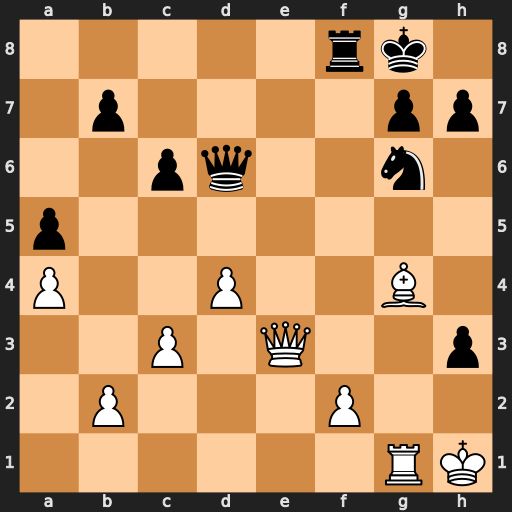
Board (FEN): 5rk1/1p4pp/2pq2n1/p7/P2P2B1/2P1Q2p/1P3P2/6RK
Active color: w
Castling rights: -
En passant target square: -
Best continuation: Be6+ Kh8 Rxg6